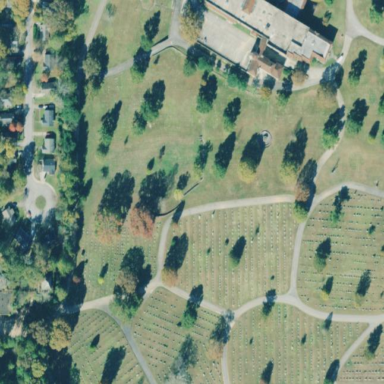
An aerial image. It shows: Sector within cemetery.